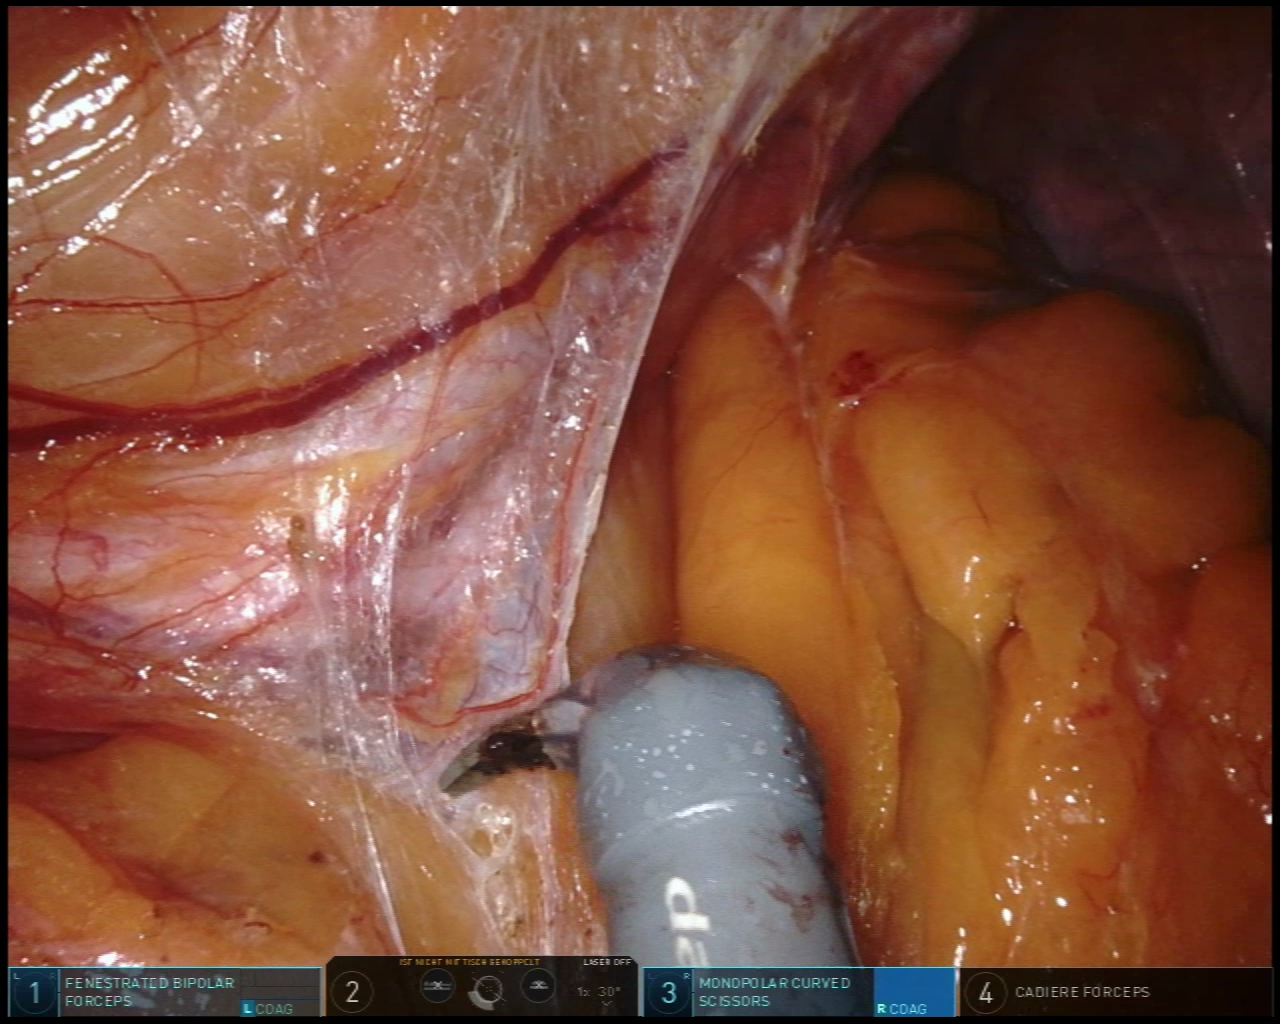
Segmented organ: ureter
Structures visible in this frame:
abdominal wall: yes
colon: no
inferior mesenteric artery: no
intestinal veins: no
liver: no
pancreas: no
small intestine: no
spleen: no
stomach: no
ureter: yes
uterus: no
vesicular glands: no